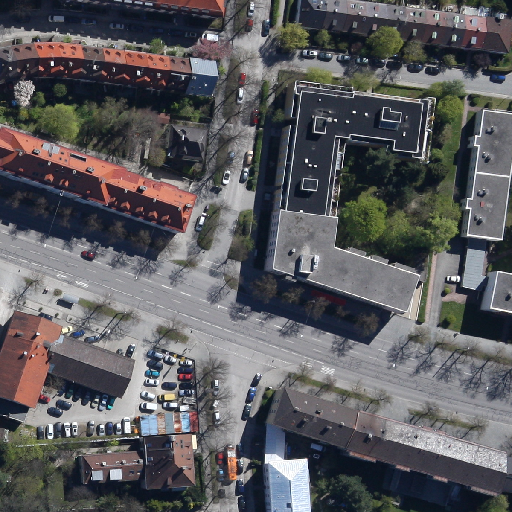
Referring expression: car